Question: How to do the best lookup textfield for JAVA Swing like below:

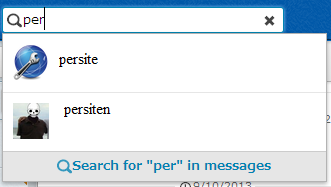
Answer: This is actually not very easy to achieve, not if you want a flexible and re-usable solution at the end of the process.
You need a 'JTextField' (well, okay, that was obvious), a 'JList' and a 'JPopupMenu' or 'JWindow'.
You need some kind of filtering mechanism that can take a 'String' and produce a 'List' of matches, which can then be displayed within the 'JList'. This will require you to provide a 'ListCellRenderer' for you particular implementation.
You will need to attach a 'DocumentListener' to the 'JTextField'. When the document is updated/changed, you will need to pass the text of the text field to your filtering engine to find all the possible matches and display them within the 'JList'.
If the popup is not visible, you will need to make it visible, taking into account that the list might not fit on the screen based on where the text field is. If it is visible, you may need to re-pack the window to better accomidate the available options (if any)
If the user leaves the field, you will need to decide if you want to auto complete the text based on the first match, invalid the field or leave the text as is and close the popup if it's visible.
If the user clicks on a value, you will need to extract the 'String' representation of the item and apply it to the text field and close the popup.
You will need to add key bindings to the text field to accommodate the which could open the popup window and/or move to the first item in the list. This will trigger a lose of focus, so you need to be prepared for it.
You will probably also want to provide a keyboard binding for the popup/field so the user can dismiss the popup